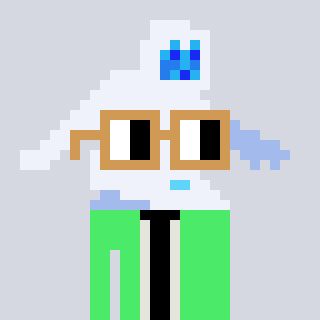
a pixel art character with square brown glasses, a yeti-shaped head and a teal-colored body on a cool background